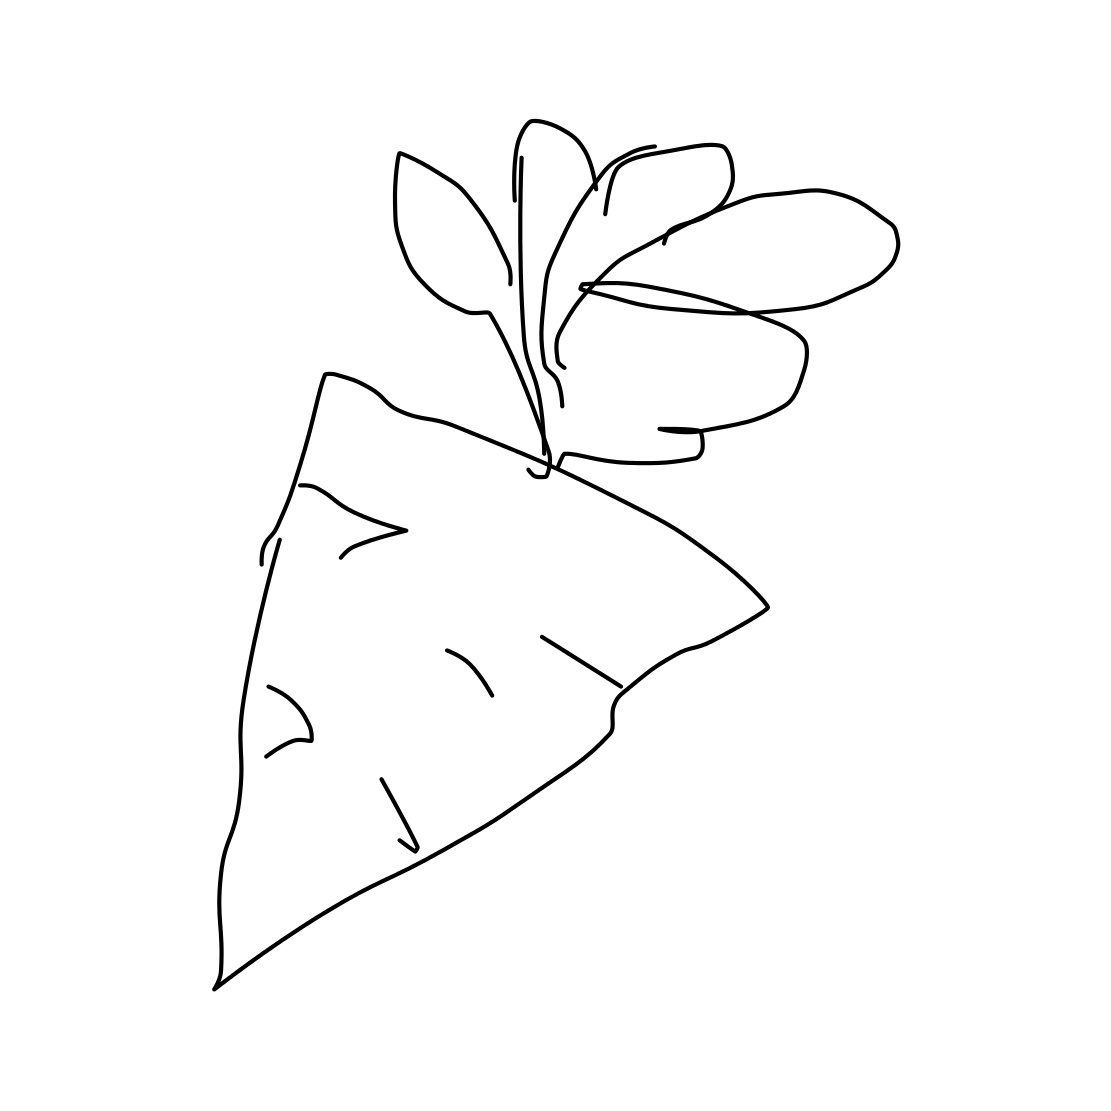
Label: carrot